Question: I'd like to programmatically handle the javascript confirmation alert asking if you'd like to leave the page (See screenshot below).

The methods that I've tried so far have not worked.
The browser is not recognizing that I am returning the value true for wanting to leave the page.
This is the part where I am trying to handle this alert:
'''
if @b.div(:class, "infoMessageBox error").present?
puts "There was an error"
#@b.execute_script("window.confirm = function() {return true}")
@b.execute_script("window.onbeforeunload = function() {};")
@b.goto("#{@env}/TranslateFile.aspx")
break
end
'''
I have also read this article: "<URL>" but the method in this article does not help in my case.
I would apreciate some help because I'm stuck right here.
I improved the code and now it works better but here might be some other problems in future (hope not).
'''
@b.refresh
if @b.alert.exists?
@b.alert.text
@b.alert.ok
end
@b.goto("#{@env}/TranslateFile.aspx")
'''
This helped me and now it escapes the alert and continues the workflow. Thanks for help ! :)
'''
# Check if alert is shown
browser.alert.exists?
# Get text of alert
browser.alert.text
# Close alert
browser.alert.ok
browser.alert.close
JAVASCRIPT CONFIRMS
# Accept confirm
browser.alert.ok
# Cancel confirm
browser.alert.close
JAVASCRIPT PROMPT
# Enter text to prompt
browser.alert.set "Prompt answer"
# Accept prompt
browser.alert.ok
# Cancel prompt
browser.alert.close
# don't return anything for alert
browser.execute_script("window.alert = function() {}")
# return some string for prompt to simulate user entering it
browser.execute_script("window.prompt = function() {return 'my name'}")
# return null for prompt to simulate clicking Cancel
browser.execute_script("window.prompt = function() {return null}")
# return true for confirm to simulate clicking OK
browser.execute_script("window.confirm = function() {return true}")
# return false for confirm to simulate clicking Cancel
browser.execute_script("window.confirm = function() {return false}")
# don't return anything for leave page popup
browser.execute_script("window.onbeforeunload = null")
'''
<URL>
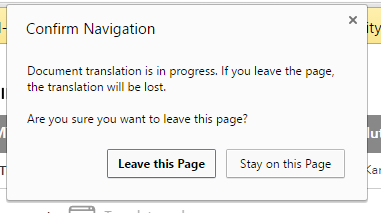
Answer: Answer is: you can try to use alternative method, such as: '@b.alert.exists?' if it return 'true', then: '@b.alert.close'
I think <URL> can help you in future